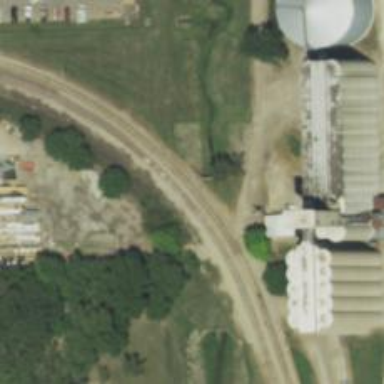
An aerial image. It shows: Railway siding for service.